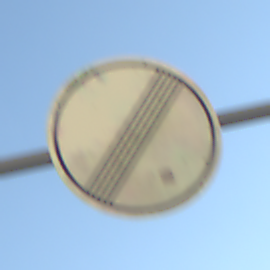
Verkehrszeichen: EndeSaemtlicherBegrenzungen
Umgebung: Outdoor, Nature
Tageszeit: MorningAfternoon
Wetter: Clear
Licht: Natural
Jahreszeit: NotSpecified
Kontrast: HighContrast